Interaction volume radius: 10 \u00c5
Interaction volume height: 45 \u00c5
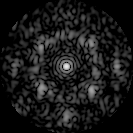
Disorder parameter: 0.5415